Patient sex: M
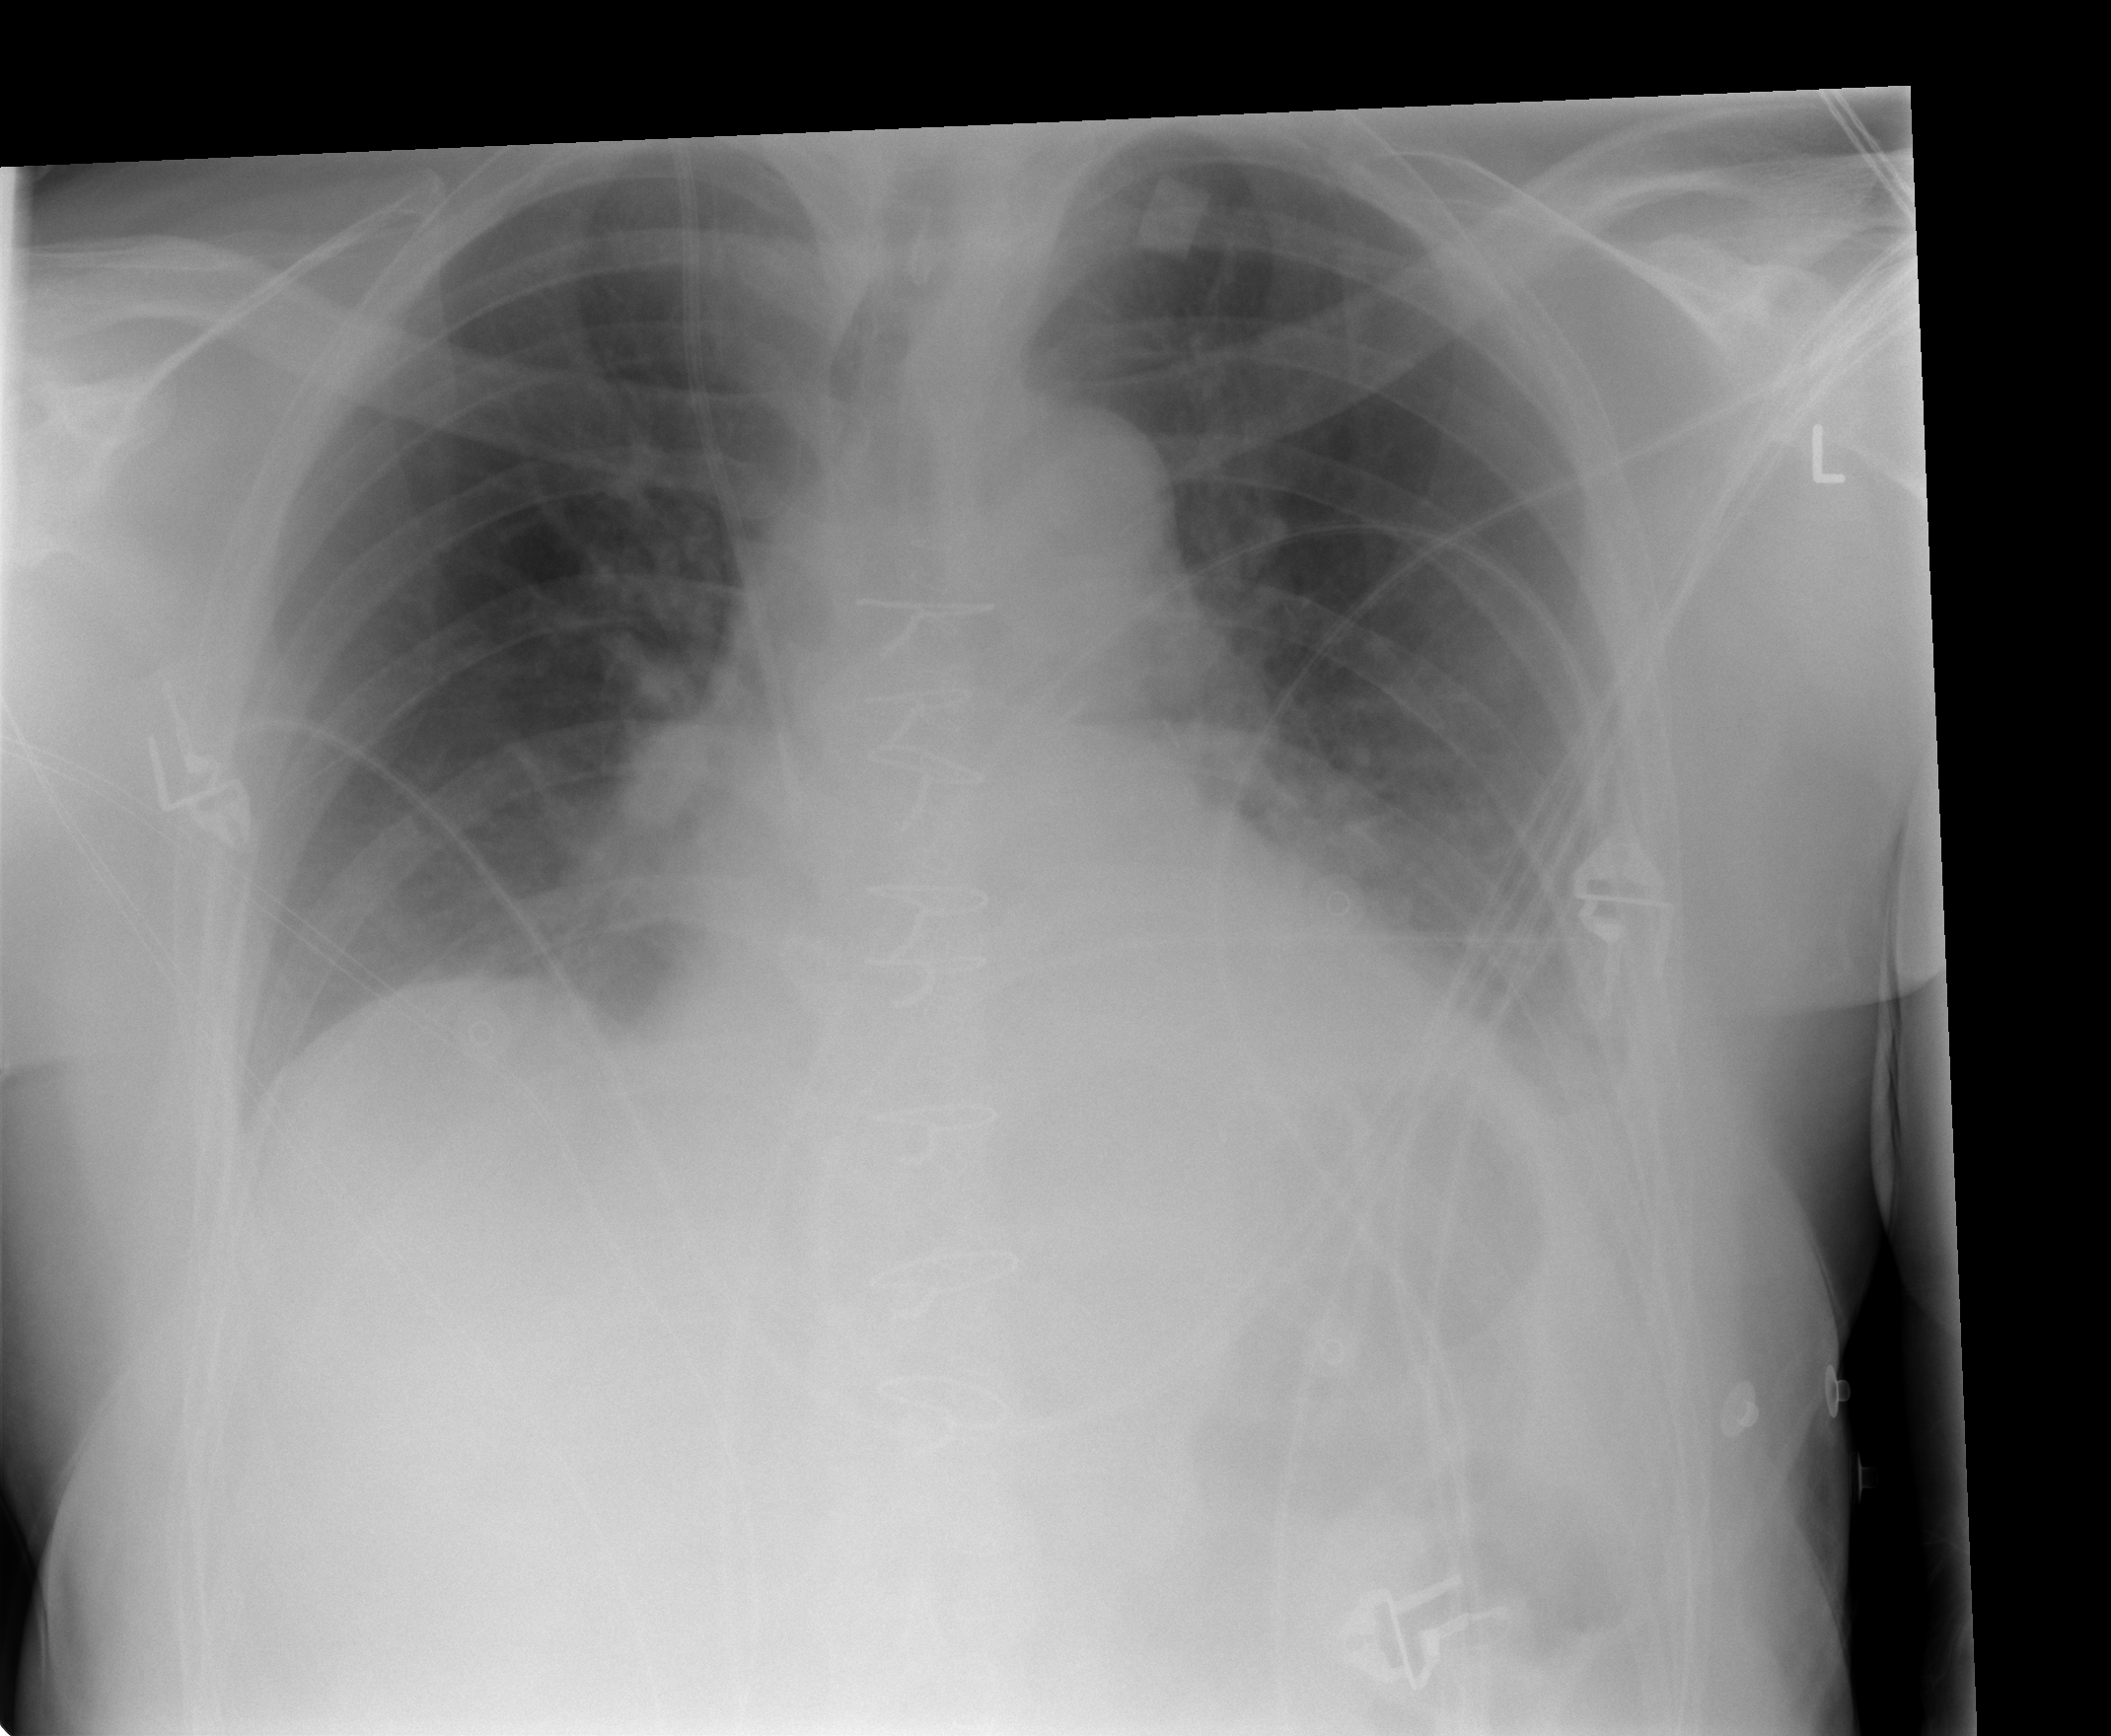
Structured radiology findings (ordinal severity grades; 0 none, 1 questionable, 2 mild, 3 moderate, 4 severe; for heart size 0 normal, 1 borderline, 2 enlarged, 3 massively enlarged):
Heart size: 1
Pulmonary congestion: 0
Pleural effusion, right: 0
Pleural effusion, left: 2
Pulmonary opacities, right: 0
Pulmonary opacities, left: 0
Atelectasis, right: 0
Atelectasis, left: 2